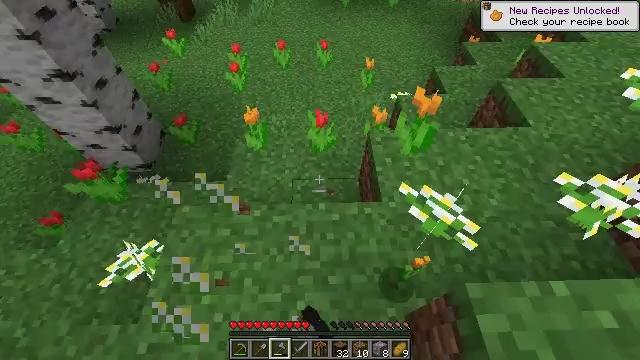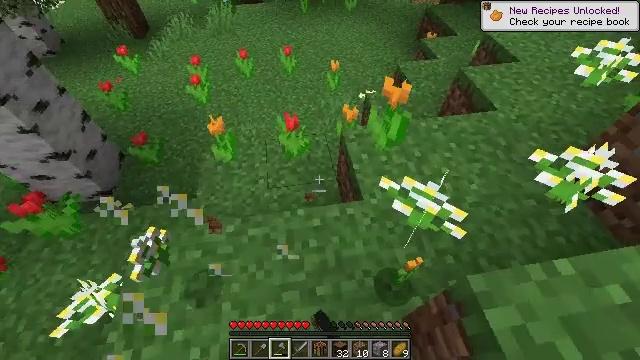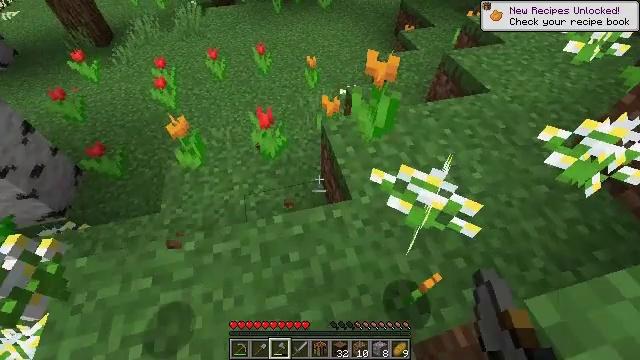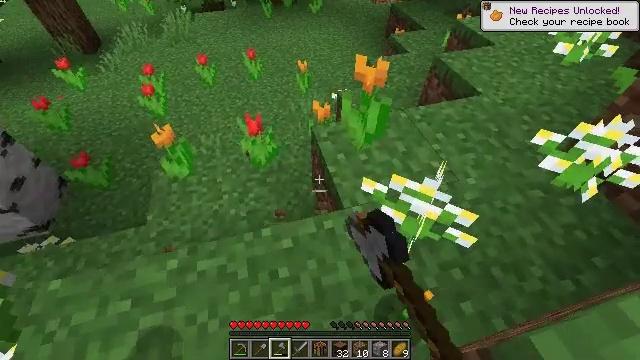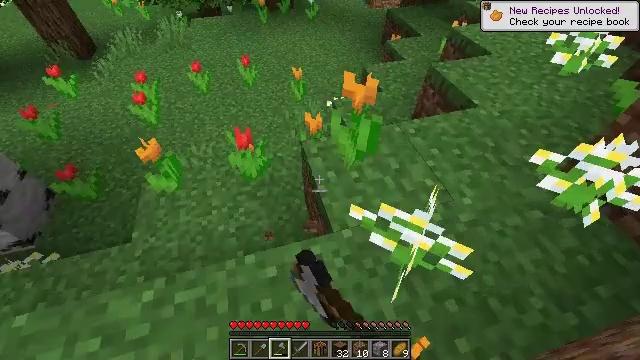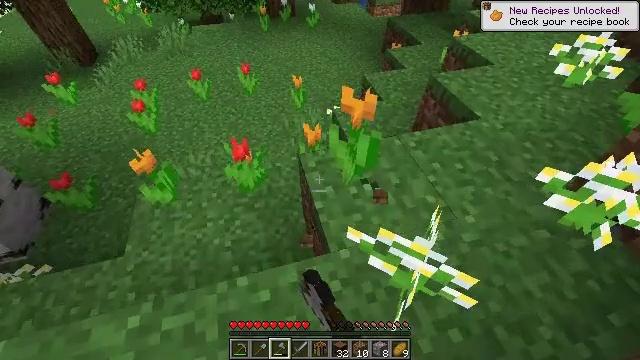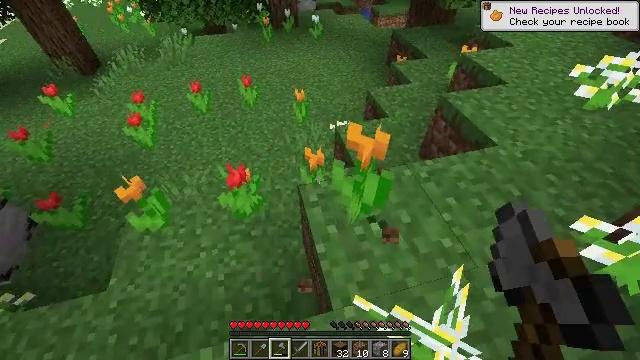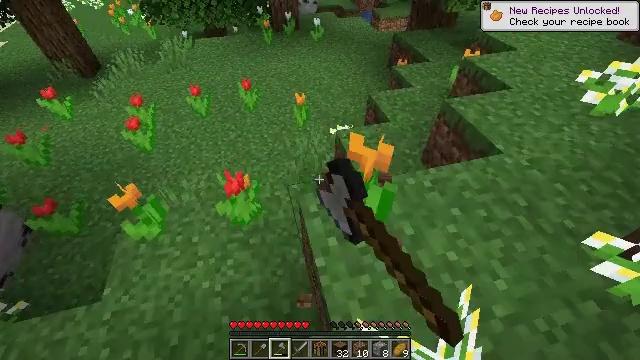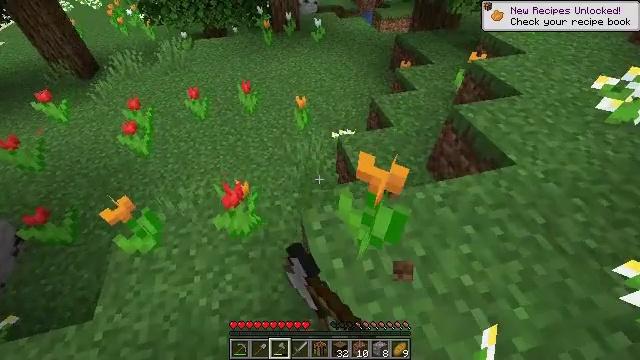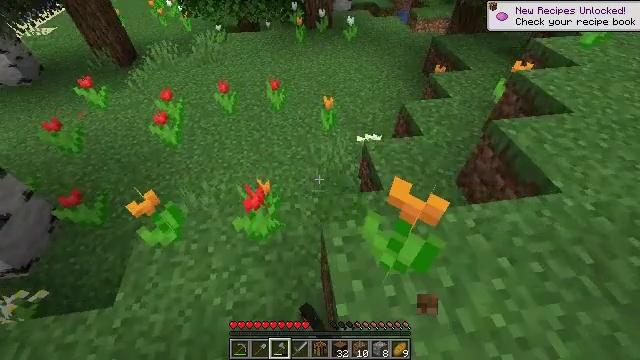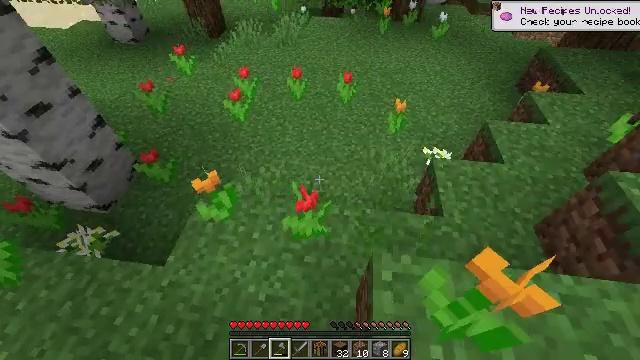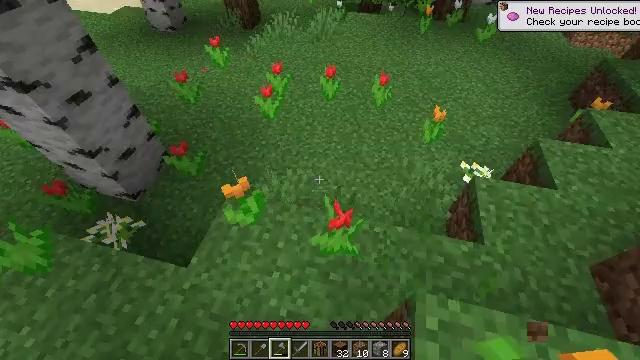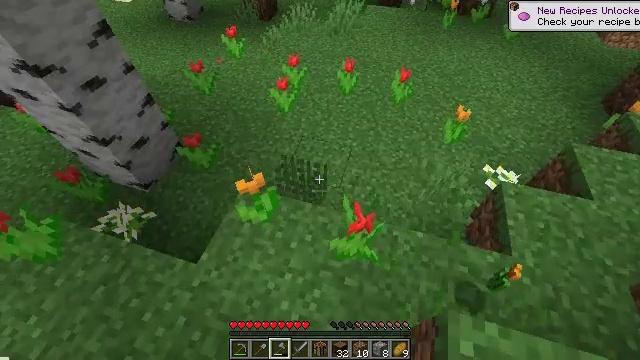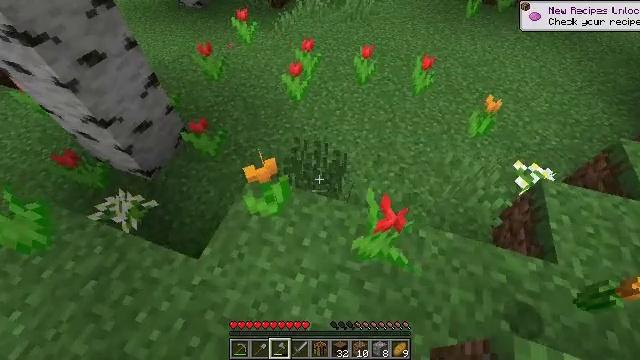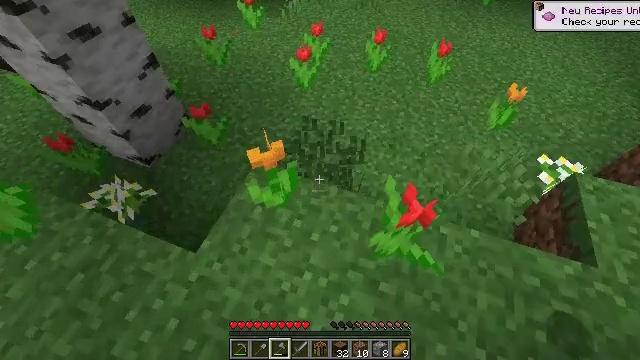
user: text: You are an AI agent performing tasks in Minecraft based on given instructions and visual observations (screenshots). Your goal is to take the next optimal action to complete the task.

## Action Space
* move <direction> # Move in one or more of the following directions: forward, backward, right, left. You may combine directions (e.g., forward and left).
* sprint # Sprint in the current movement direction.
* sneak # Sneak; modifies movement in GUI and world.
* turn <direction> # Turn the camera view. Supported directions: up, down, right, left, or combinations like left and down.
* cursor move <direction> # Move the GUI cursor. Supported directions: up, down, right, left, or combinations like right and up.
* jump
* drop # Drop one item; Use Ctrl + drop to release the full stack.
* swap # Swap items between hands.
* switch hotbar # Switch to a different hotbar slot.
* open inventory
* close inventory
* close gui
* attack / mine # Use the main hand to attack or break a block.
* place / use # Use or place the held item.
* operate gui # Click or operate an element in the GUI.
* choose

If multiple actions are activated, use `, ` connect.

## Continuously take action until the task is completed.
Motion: motion action
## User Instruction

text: Pick up an orange tulip.
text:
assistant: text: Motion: move forward and move right, turn right and up, attack / mine
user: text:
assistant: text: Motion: move forward and move right, turn right and up, attack / mine
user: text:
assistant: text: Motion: move forward and move right, turn right, attack / mine
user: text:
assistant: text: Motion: move forward and move right, attack / mine
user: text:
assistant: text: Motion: move forward, turn up, attack / mine
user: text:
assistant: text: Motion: move forward, turn up, attack / mine
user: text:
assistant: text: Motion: move forward, attack / mine
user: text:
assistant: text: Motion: move forward and move left, attack / mine
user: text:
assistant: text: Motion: move forward and move left, turn left, attack / mine
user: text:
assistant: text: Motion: move forward and move left, turn left and down, attack / mine
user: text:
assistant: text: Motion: move forward and move left, turn left and down, attack / mine
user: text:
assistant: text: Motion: move forward and move left, turn left and down, attack / mine
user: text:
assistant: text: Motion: move forward and move left, turn left and down, attack / mine
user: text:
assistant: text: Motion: move forward and move left, turn left and down, attack / mine
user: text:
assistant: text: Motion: attack / mine